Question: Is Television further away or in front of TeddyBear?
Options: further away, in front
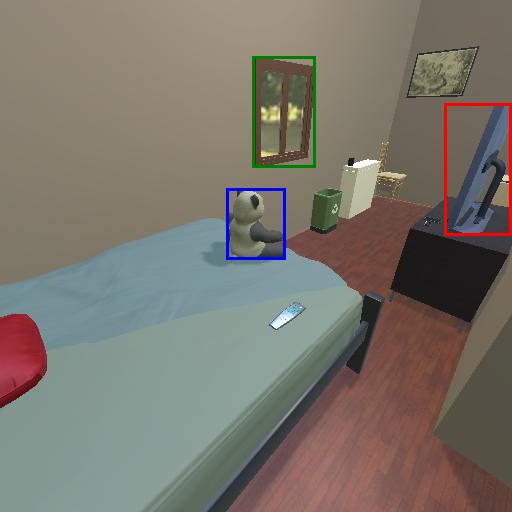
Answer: further away